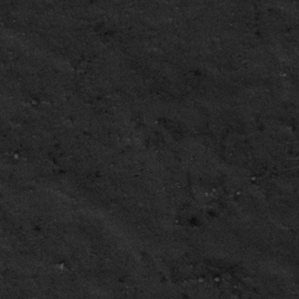
Label: frost